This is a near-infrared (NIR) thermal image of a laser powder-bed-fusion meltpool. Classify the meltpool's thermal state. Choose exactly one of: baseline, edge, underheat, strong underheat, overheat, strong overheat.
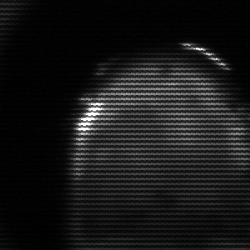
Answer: edge